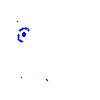
Particle: pion